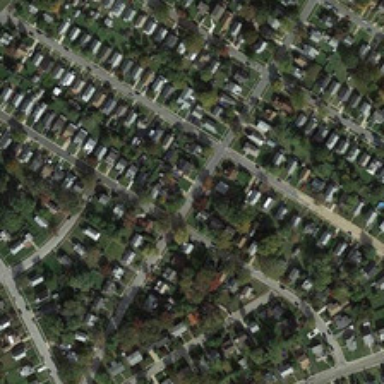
Many buildings and many green trees are in a dense residential area .